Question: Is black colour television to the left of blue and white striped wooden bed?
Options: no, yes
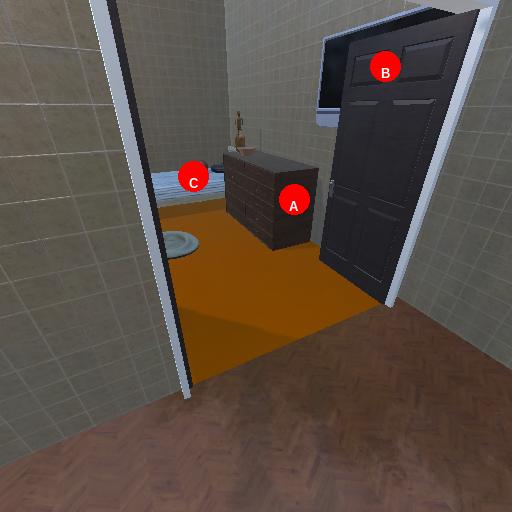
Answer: no